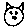
Label: cat